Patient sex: F
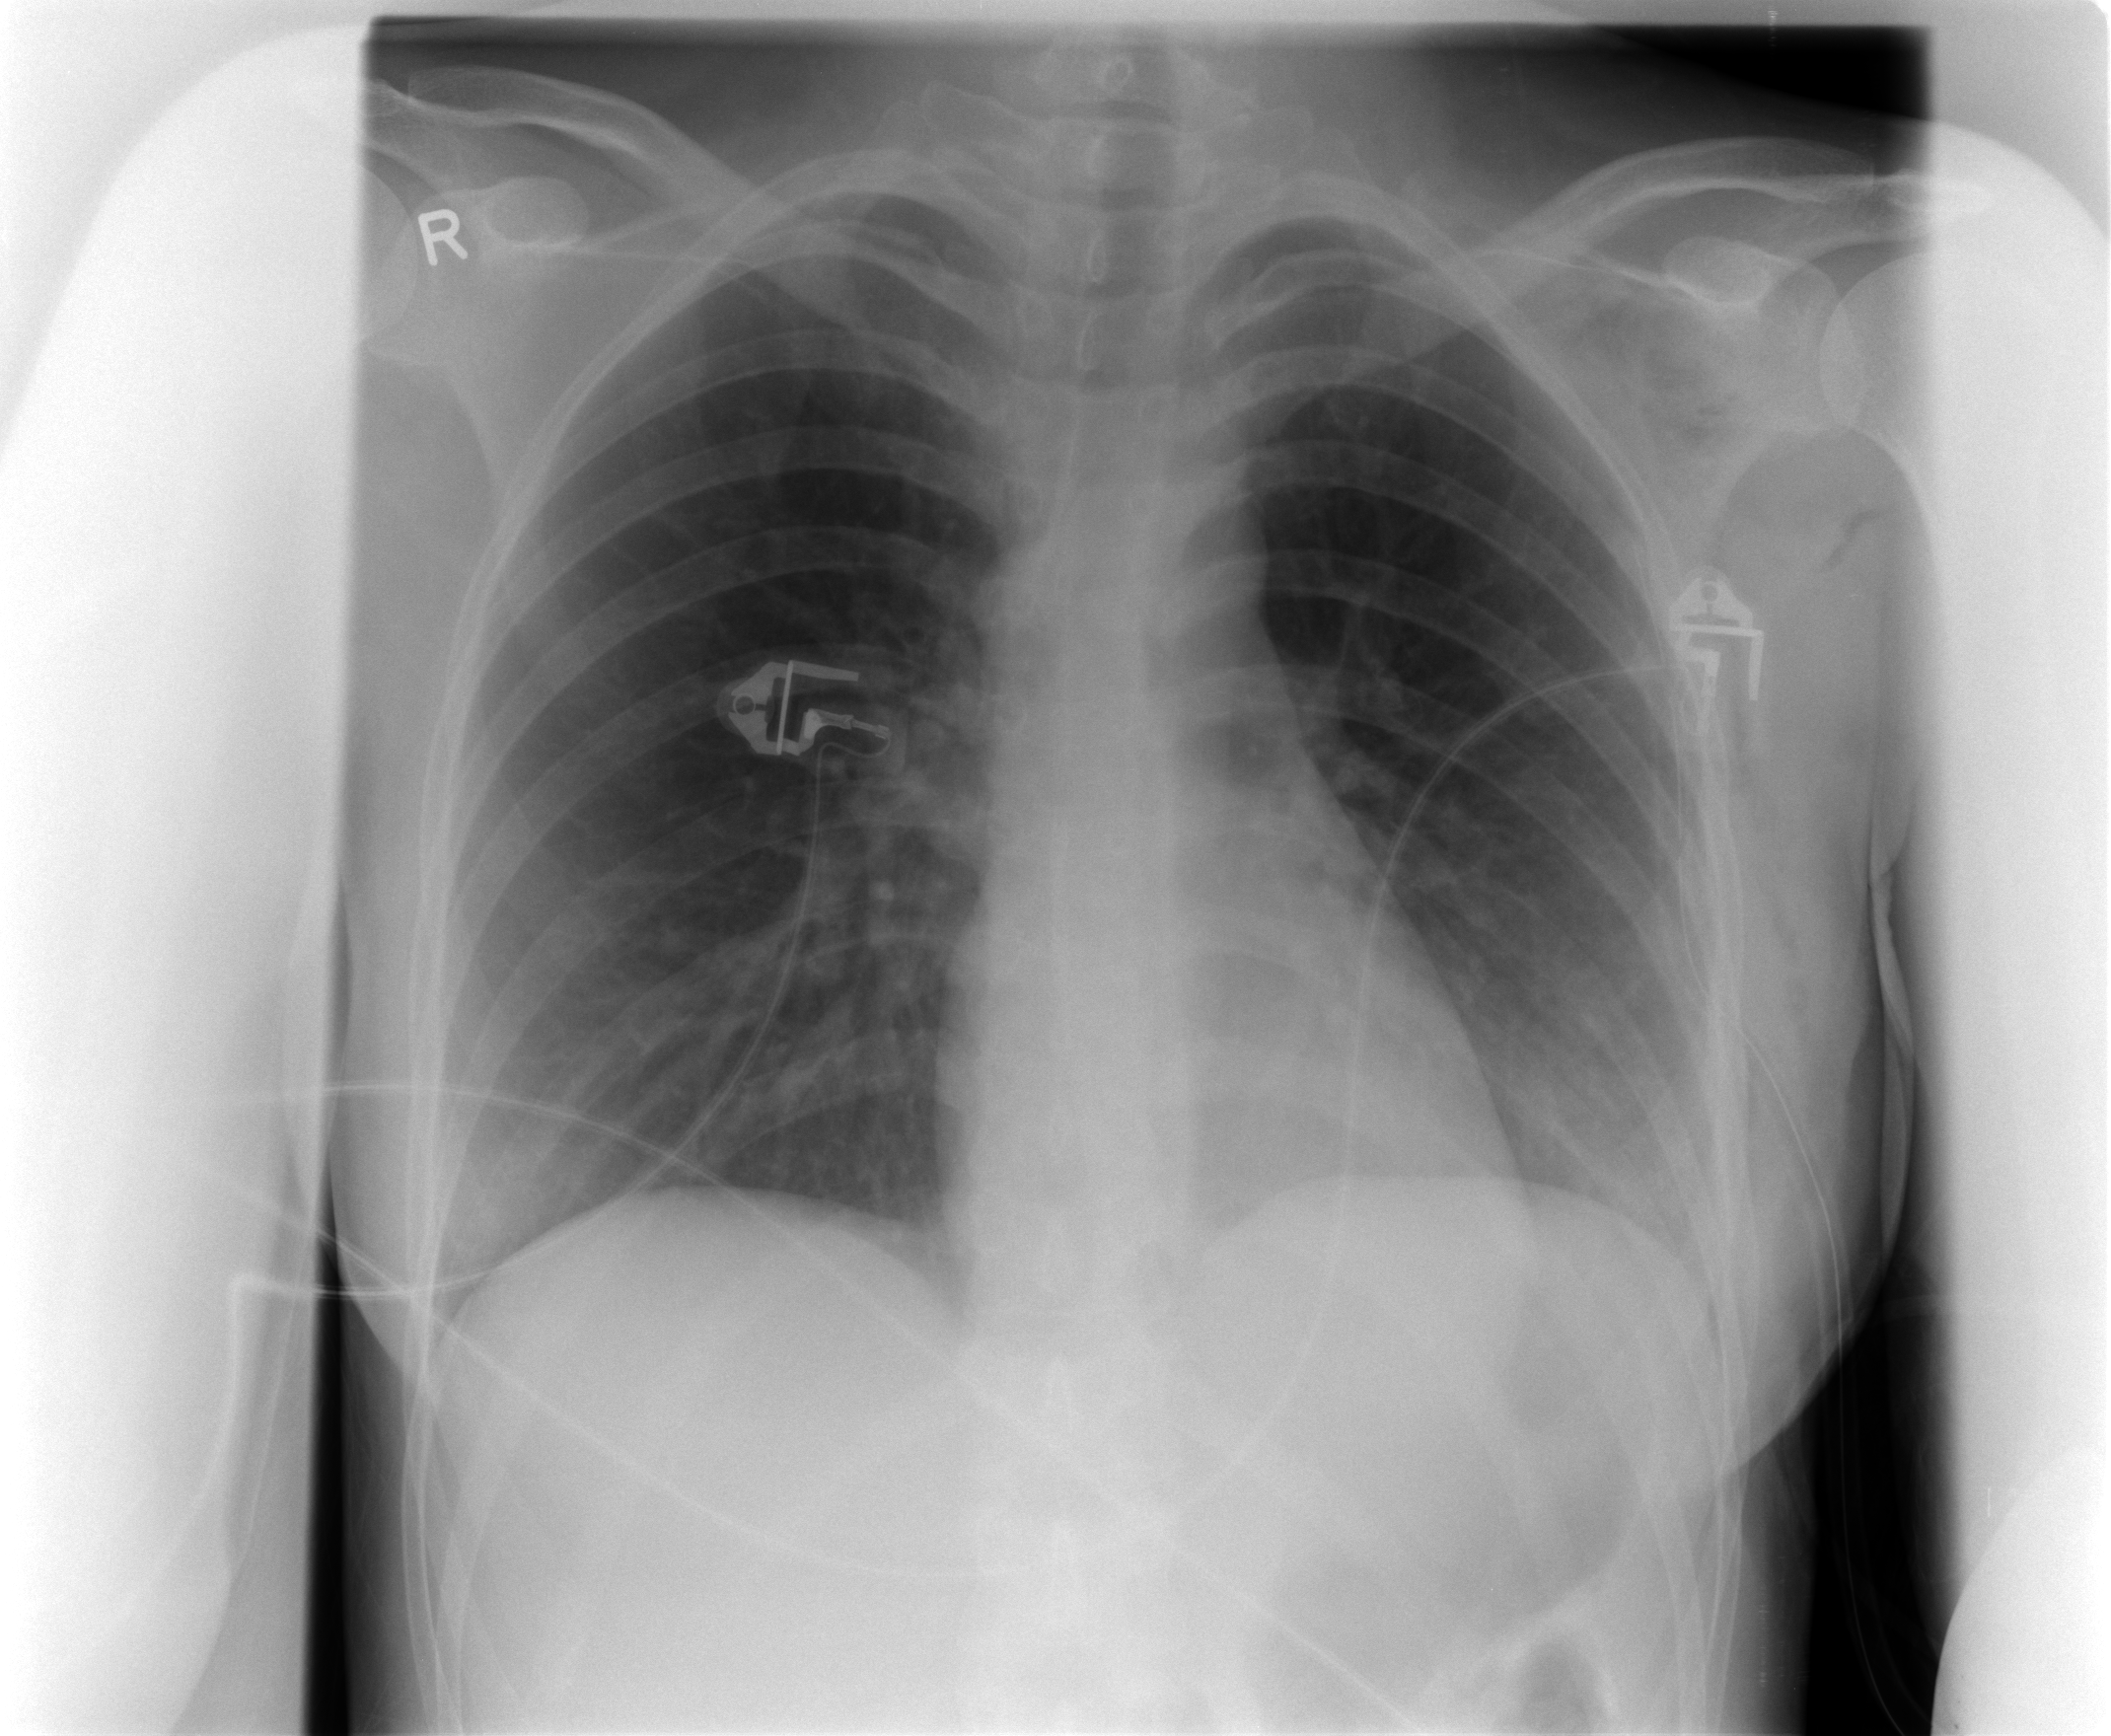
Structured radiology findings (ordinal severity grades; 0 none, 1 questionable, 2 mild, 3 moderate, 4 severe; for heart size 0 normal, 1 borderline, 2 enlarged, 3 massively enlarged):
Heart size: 0
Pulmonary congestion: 0
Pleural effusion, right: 0
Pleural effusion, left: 1
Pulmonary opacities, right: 0
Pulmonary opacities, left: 0
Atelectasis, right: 1
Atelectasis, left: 2